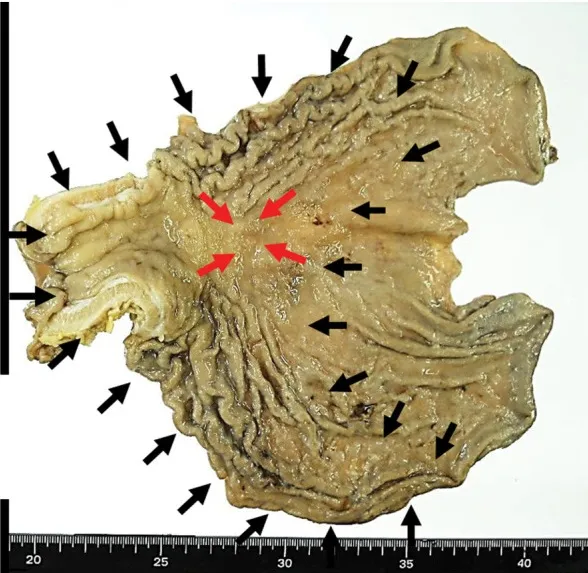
(A) Resected specimen. Red arrows indicate the primary depressed lesion and the black arrows indicate the areas of cancer invasion.
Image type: pathology (h&e)